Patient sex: M
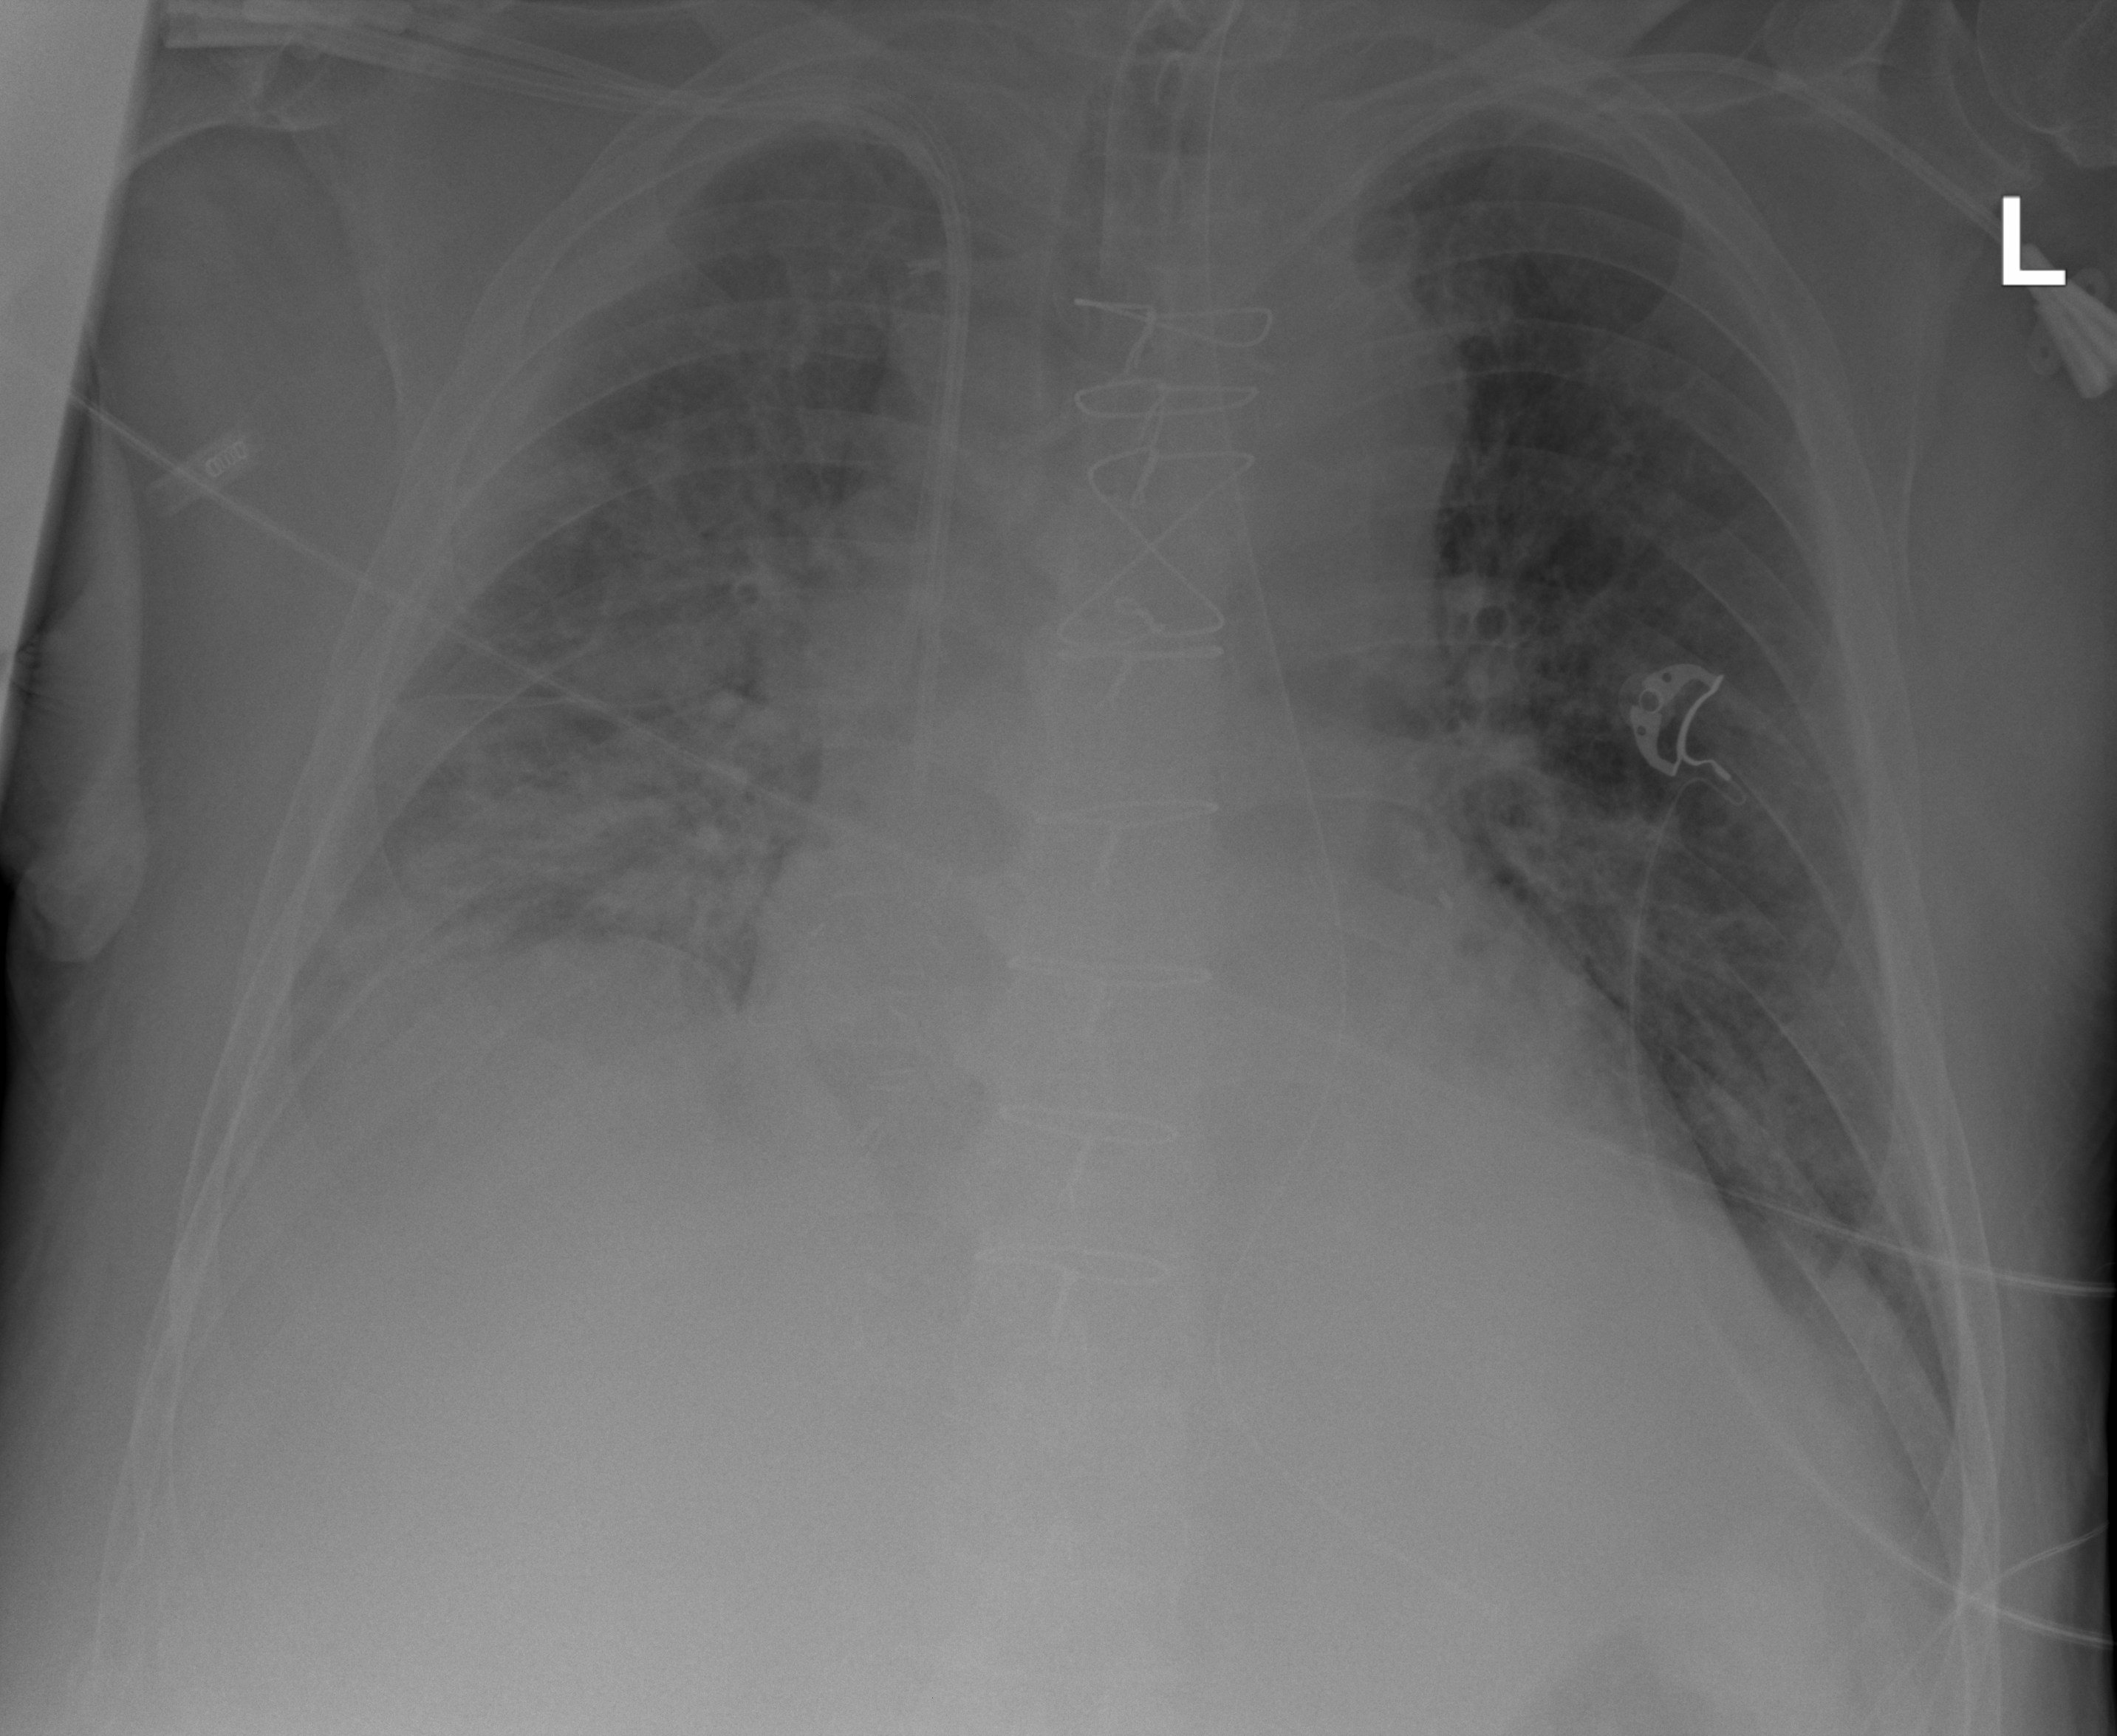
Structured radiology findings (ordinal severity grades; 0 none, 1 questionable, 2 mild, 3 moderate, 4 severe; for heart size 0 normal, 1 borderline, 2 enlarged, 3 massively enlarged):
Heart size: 2
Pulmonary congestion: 2
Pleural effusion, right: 2
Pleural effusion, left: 1
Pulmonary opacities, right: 3
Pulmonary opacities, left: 2
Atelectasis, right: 3
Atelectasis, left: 2